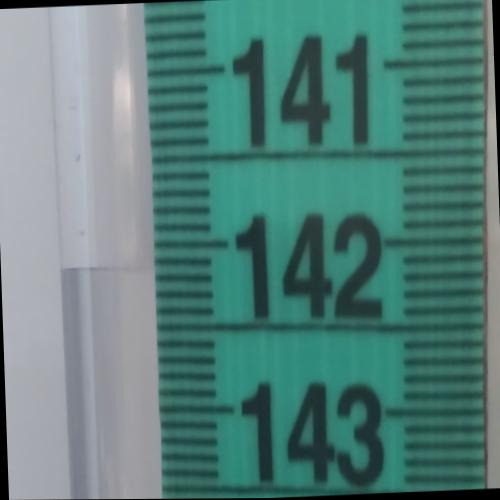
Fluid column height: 142.2 cm